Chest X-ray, PA view. Patient: 45 years old, sex F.
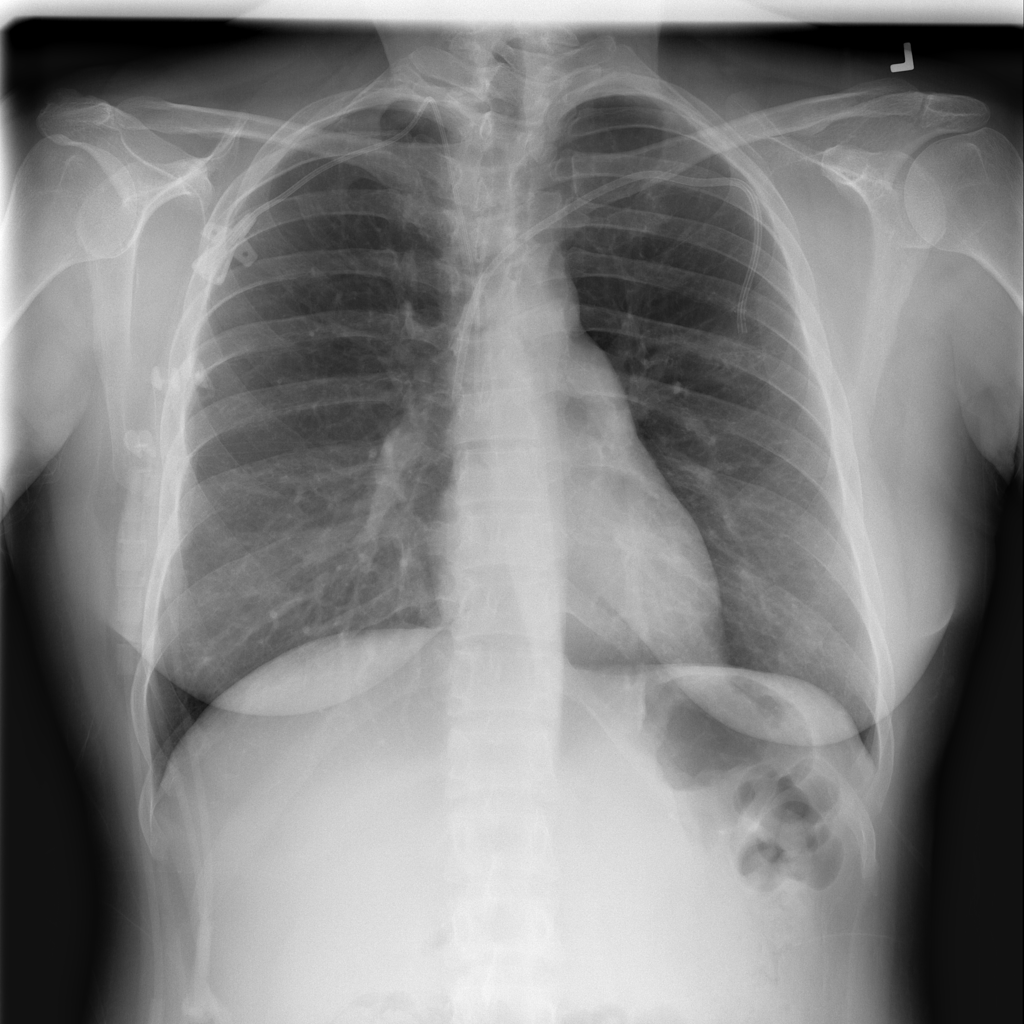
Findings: No Finding